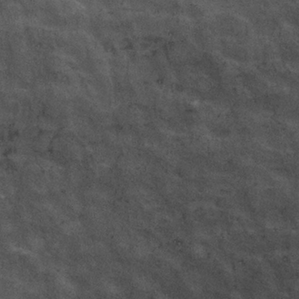
Label: frost